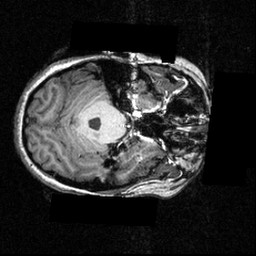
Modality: T1w
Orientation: axial
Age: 22
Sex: female
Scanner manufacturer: siemens
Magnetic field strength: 3.951 T
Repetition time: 1.5 s
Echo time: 0.00335 s